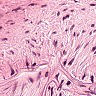
Metastatic tissue present: no